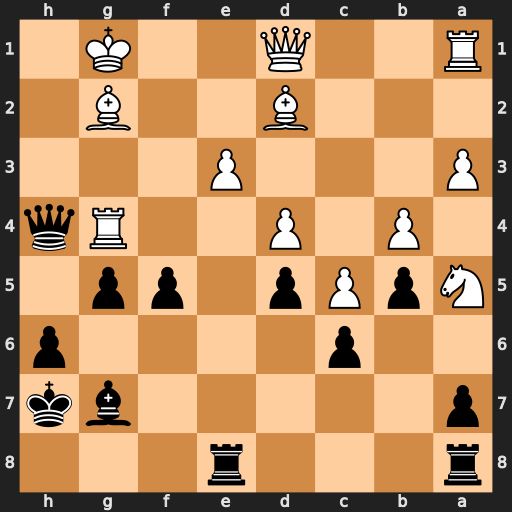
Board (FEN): r3r3/p5bk/2p4p/NpPp1pp1/1P1P2Rq/P3P3/3B2B1/R2Q2K1
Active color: b
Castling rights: -
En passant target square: -
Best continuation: fxg4 Qc2+ Kh8 Be1 g3 Bxg3 Qxg3